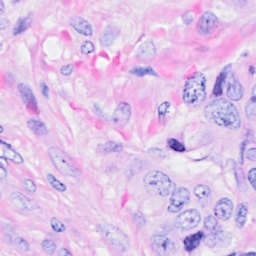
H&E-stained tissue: Breast